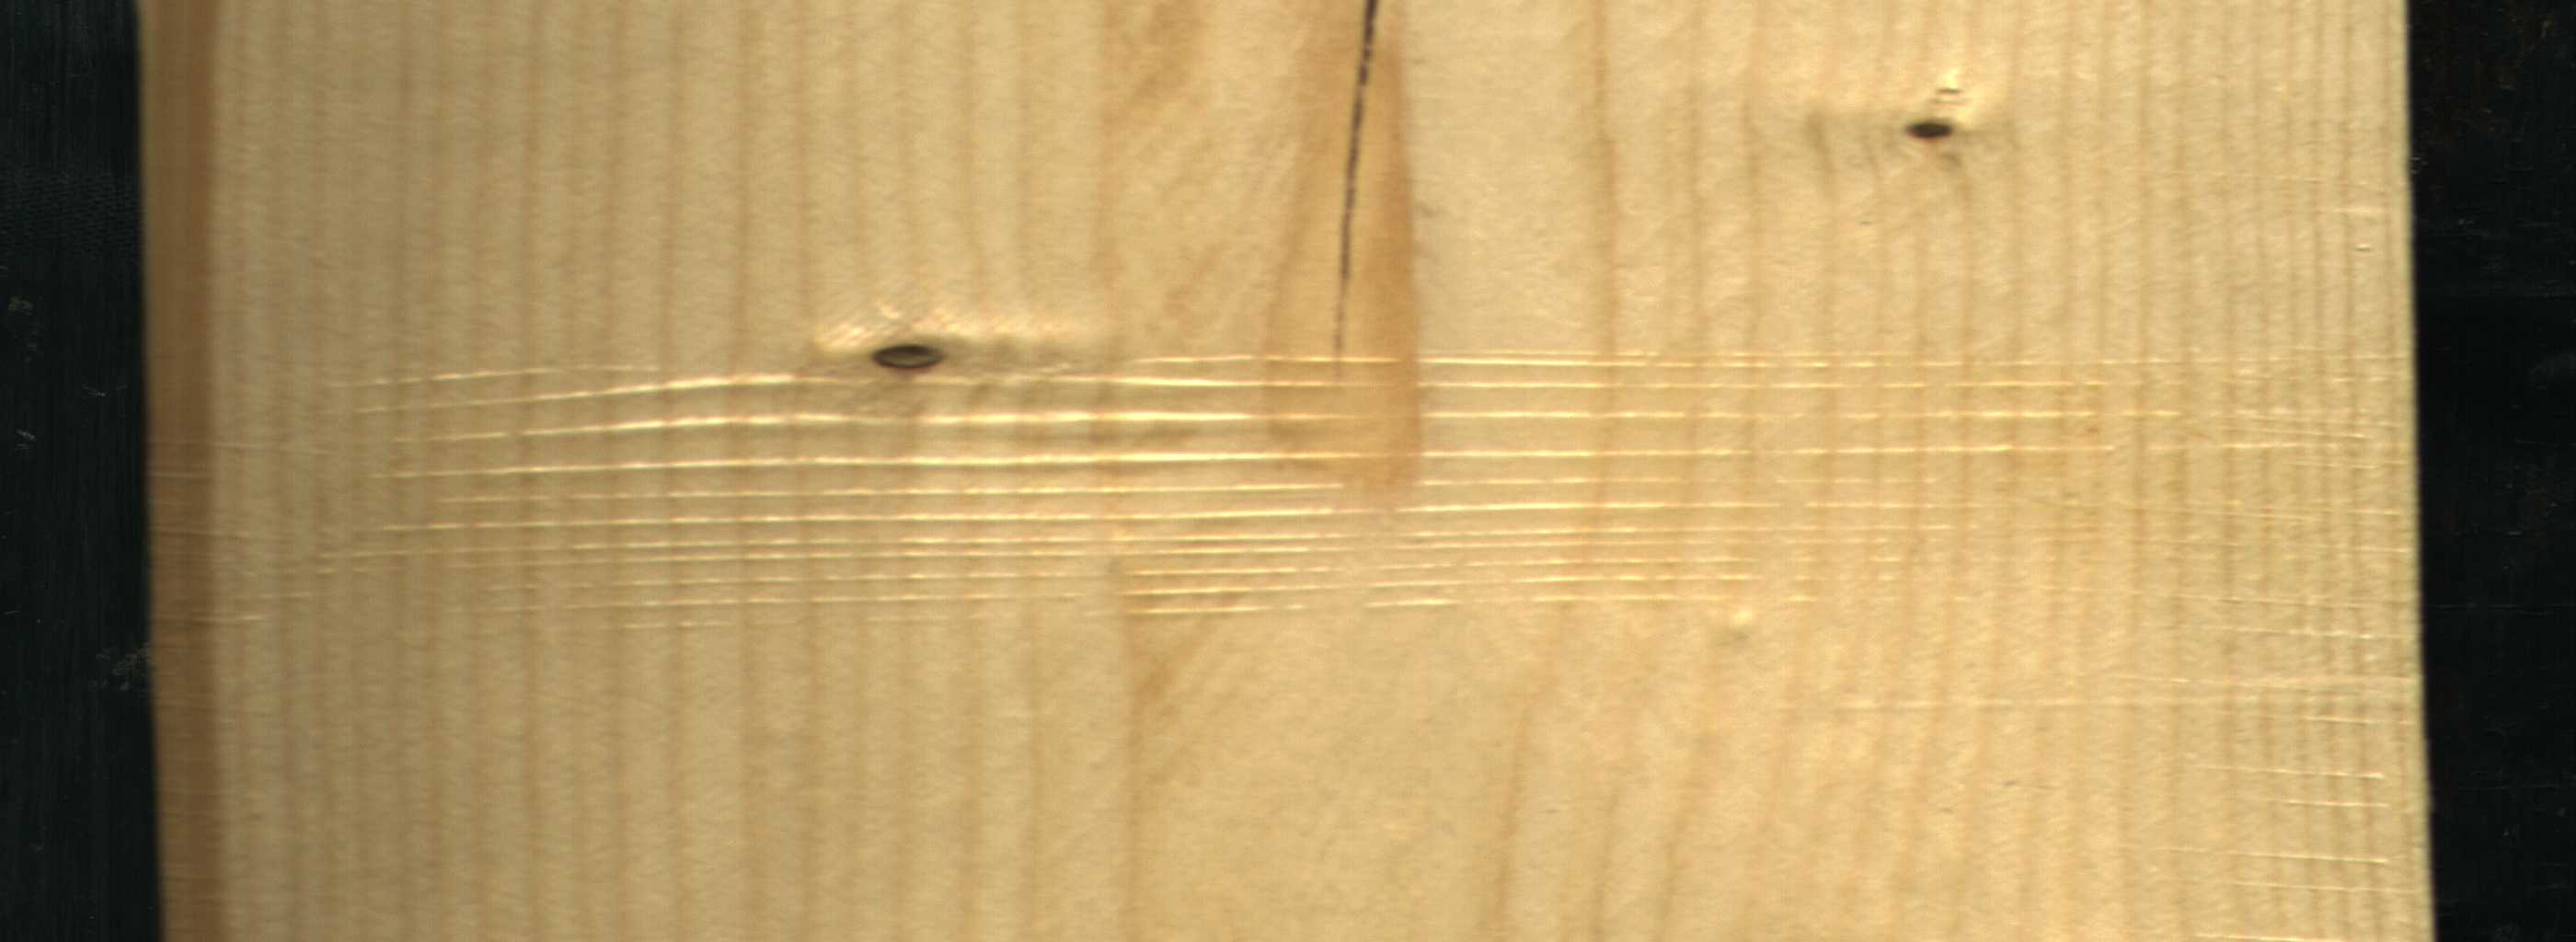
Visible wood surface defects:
Crack
Dead_Knot
Dead_Knot